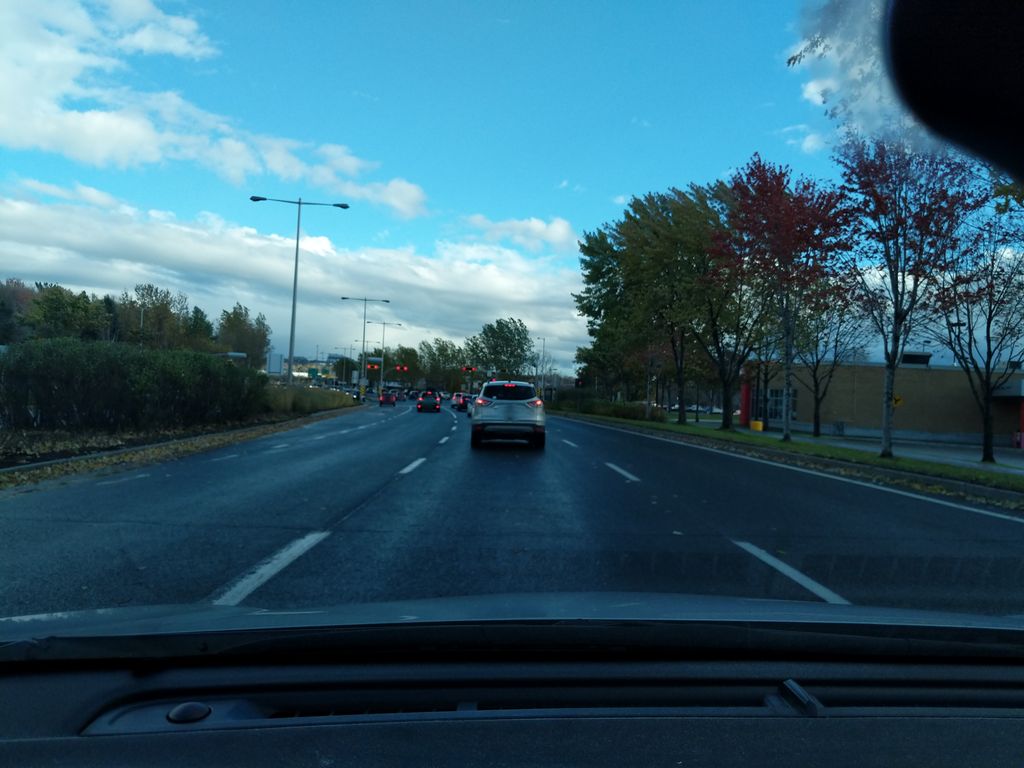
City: quebec_city